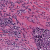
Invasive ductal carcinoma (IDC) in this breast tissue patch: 1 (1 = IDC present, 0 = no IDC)